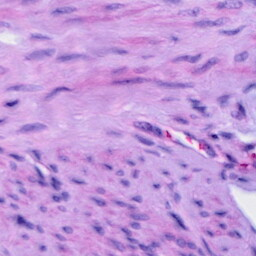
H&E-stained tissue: Cervix